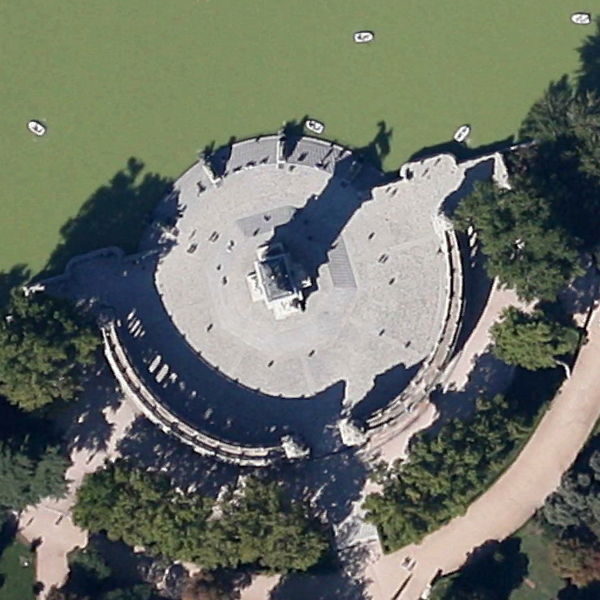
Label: Square